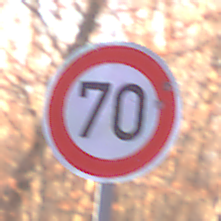
Verkehrszeichen: Geschwindigkeit70
Umgebung: Outdoor, Nature
Tageszeit: SunriseSunset
Wetter: Clear
Licht: Natural
Jahreszeit: Autumn
Kontrast: HighContrast